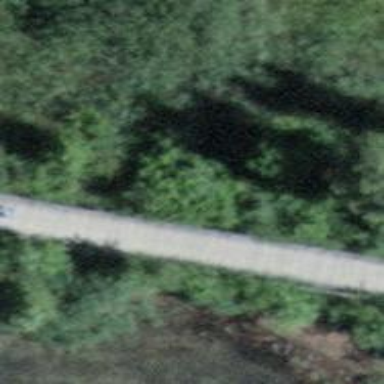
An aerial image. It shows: Path leading to bridge.